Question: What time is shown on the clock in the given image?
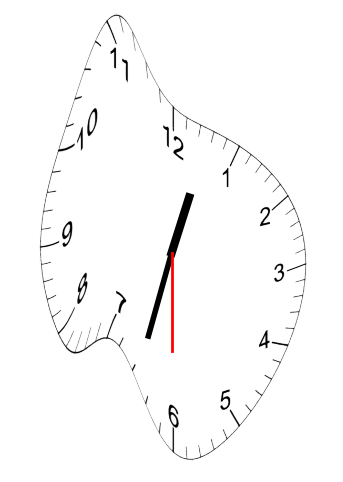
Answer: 12:32:30